Field crop: maize
Growth stage: 2
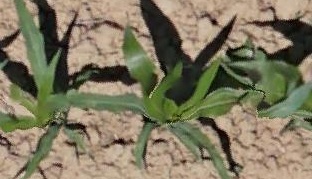
Species: maize